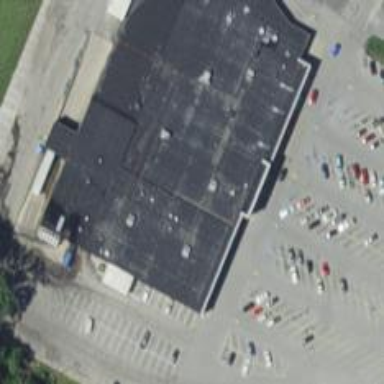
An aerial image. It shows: Retail building housing supermarket.